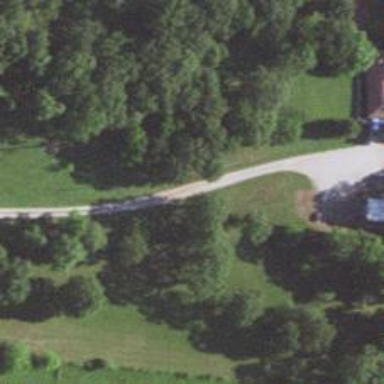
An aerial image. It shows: Driveway leading to service road.